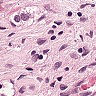
Metastatic tissue present: yes